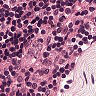
Metastatic tissue present: no